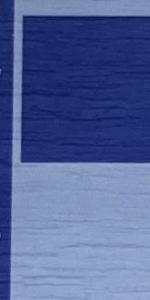
Label: Empty